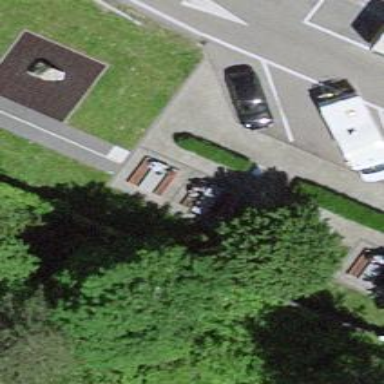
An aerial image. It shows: Picnic table located in leisure land area.